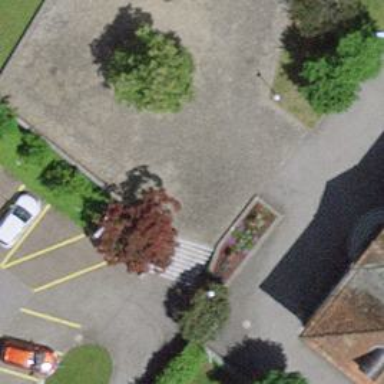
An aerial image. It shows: Set of steps on the road.